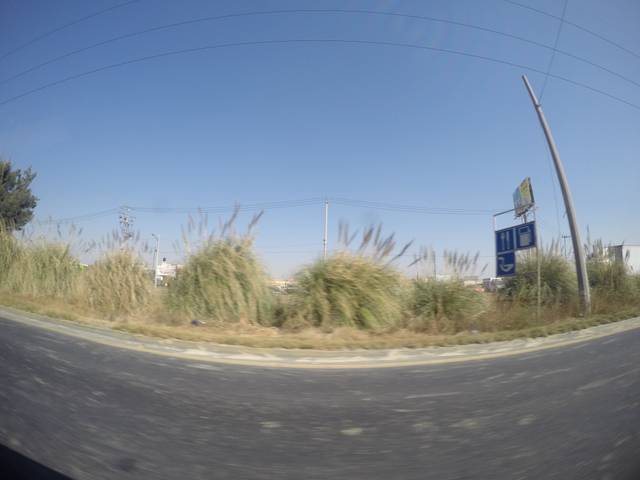
Region: Mexico
Coordinates: 19.616, -99.023